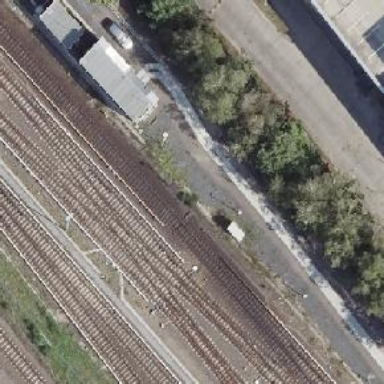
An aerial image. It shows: Railway signal.